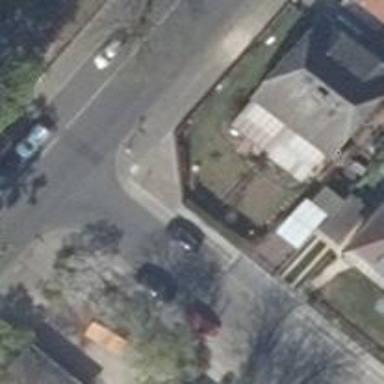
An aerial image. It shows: Sidewalk along the footway.